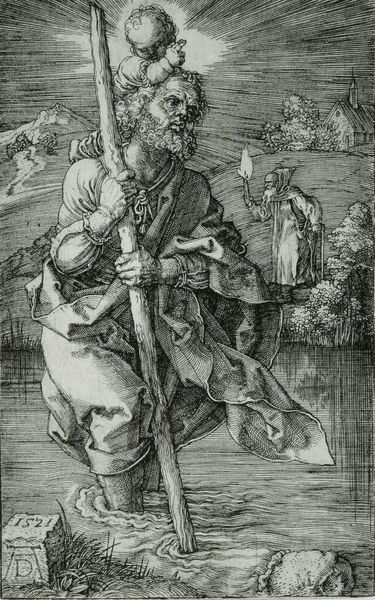
Titel: Der heilige Christophorus, nach rechts schauend
Künstler: Albrecht Dürer
Standort: viele Standorte
Institution: Seriendruck
Schlagwörter: baum, berg, dunkel, felsen, feuer, gestein, hand, kopf, mann, meer, umhang, wasser, weiß, bäume, fluss, kirchturm, landschaft, menschen, see, ufer, bewegung, finger, grau, hintergrund, licht, mund, nacht, nase, schwarz, zeichnung, blick, gebäude, gras, haus, rasen, weg, wiese, hochformat, bart, alte, arm, augen, band, bibel, bärtig, falten, halten, knoten, stein, tragen, täufer, hände, signatur, bach, gräser, halme, hügel, schilf, spiegelung, wind, busch, büsche, flach, gebüsch, kirche, pfad, sträucher, dunkelheit, gewand, mantel, schnur, kind, pflanzen, locken, renaissance, schultern, stock, turm, engel, putto, beine, bein, holzschnitt, seicht, welle, wellen, ecke, stab, datierung, last, schwer, berge, fels, gebirge, gipfel, dorf, grafik, graphik, schattierung, halm, linien, baby, strömung, inschrift, zeigen, jahreszahl, grashalme, striche, stütze, alter, flamme, knabe, moses, türmchen, dom, strahlen, waten, druck, initialen, monogramm, schraffur, radierung, schrafur, stich, kupfer, gefahr, bleistift, tinte, kleinkind, karte, heiligenschein, quader, nimbus, christus, jesus, altes testament, wanderer, segen, schnurr, kapelle, mönch, heiliger, grashalm, dürer, wanderstab, manteö, kupferstich, welt, fackel, meister, schutz, kapuze, suche, steinquader, jesuskind, dachreiter, staken, eremit, jordan, albrecht, albrecht dürer, stocj, christuskind, christopherus, christophorus, riese, kupferstch, patron, teilen, ikonografie, jesusknabe, häus, meisterstich, schrfuren, srein, gleichzeitigkeit, bpsche, bverg, christopher, christopheros, christopheruns, durchquerung, heiliger christopherus, wegweisen, kircke, schutzpatron, fluss überqueren, 1521, weltenretter